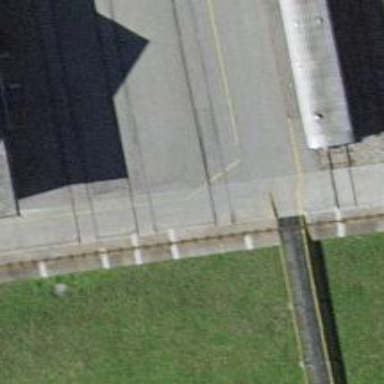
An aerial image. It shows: Crossing for the railway.